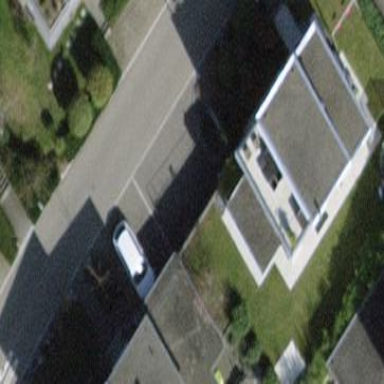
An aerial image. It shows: Detached building.